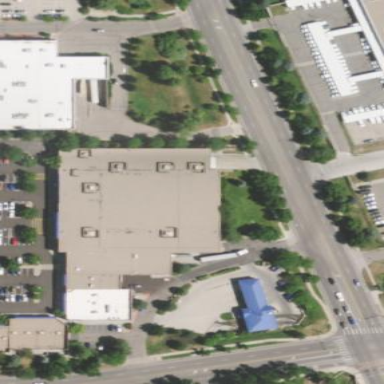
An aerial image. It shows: Building.